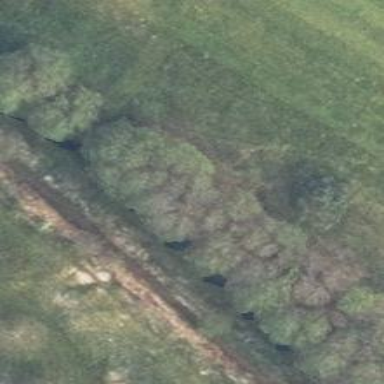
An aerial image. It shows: Row of deciduous broadleaved trees.